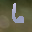
Label: 6